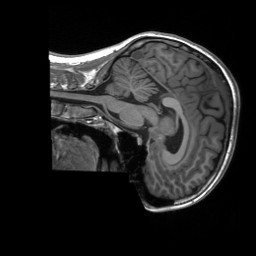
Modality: T1w
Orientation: sagittal
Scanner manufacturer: siemens
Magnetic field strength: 3 T
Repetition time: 2.3 s
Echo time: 0.00207 s